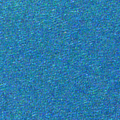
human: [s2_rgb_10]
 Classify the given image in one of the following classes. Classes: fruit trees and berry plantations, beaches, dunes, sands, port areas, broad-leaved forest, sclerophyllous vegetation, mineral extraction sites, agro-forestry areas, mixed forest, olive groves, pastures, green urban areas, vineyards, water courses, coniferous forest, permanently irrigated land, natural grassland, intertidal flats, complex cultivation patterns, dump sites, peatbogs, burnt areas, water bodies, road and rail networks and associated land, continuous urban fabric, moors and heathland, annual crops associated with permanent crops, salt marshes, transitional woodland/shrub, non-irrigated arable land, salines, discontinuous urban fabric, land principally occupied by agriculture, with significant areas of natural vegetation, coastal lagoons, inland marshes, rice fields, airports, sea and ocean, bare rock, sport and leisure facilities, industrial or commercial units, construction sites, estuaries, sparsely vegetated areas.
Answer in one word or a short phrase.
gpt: sea and ocean